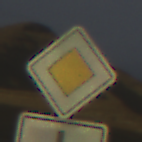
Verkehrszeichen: Vorfahrtsstrasse
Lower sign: VerlaufVorfahrtsstrasse8
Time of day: SunriseSunset
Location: Outdoor (Nature)
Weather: PartlyCloudy
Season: NotSpecified
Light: Natural